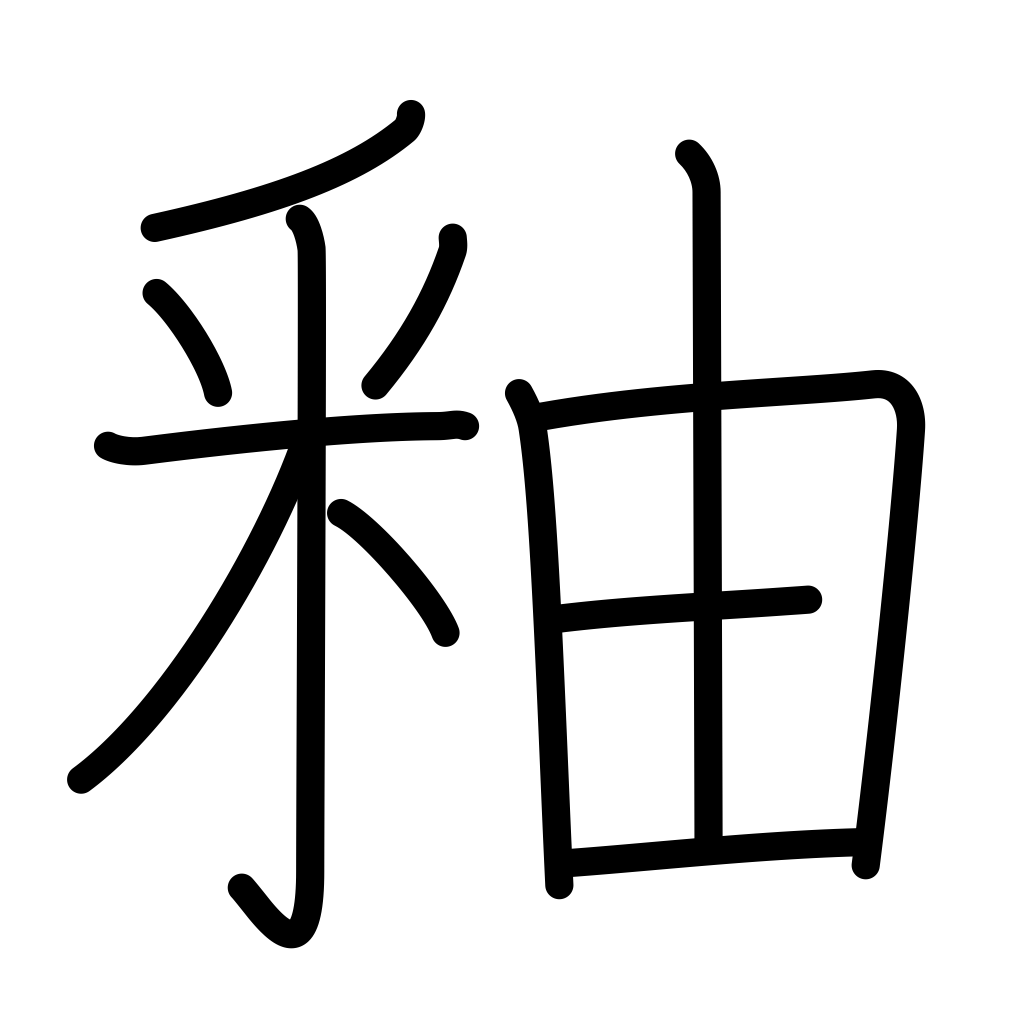
Meaning: glaze, enamel